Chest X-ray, AP view. Patient: 33 years old, sex F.
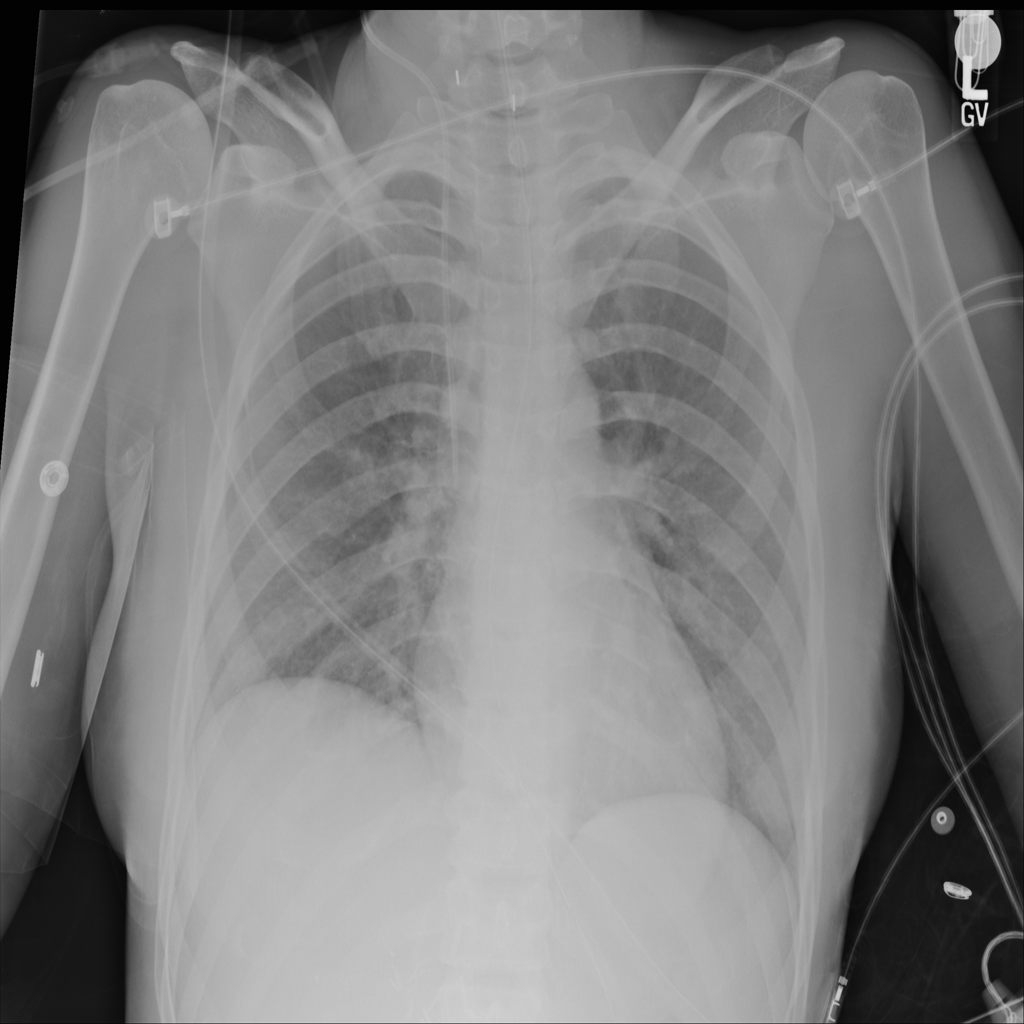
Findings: No Finding